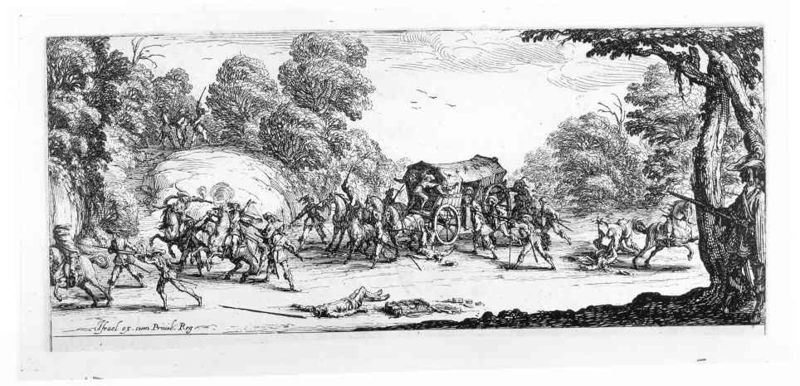
Titel: Der Überfall auf den Postwagen
Künstler: Jacques Callot
Standort: Karlsruhe
Institution: Staatliche Kunsthalle Karlsruhe
Schlagwörter: angriff, baum, berg, blätter, dunkel, feder, felsen, gruppe, himmel, kampf, kämpfer, laub, mann, schatten, vogel, weiß, wolken, bäume, landschaft, menschen, sand, äste, braun, grau, hut, hüte, licht, männer, schwarz, strasse, zeichnung, tier, tiere, weg, wolke, leute, hose, leiche, messer, stehen, tod, tot, toter, bild, signatur, wache, ast, hügel, natur, stamm, vögel, wind, busch, büsche, gebüsch, sträucher, boden, personen, pflanzen, wald, anhöhe, bauern, karren, pferd, pferde, reiter, räder, stock, bewegt, reiten, holzschnitt, schrift, liegen, zuschauer, transport, berge, fels, hang, grafik, graphik, droschke, kutsche, platz, karre, rad, wagen, wagenrad, böschung, angst, krieg, schlacht, lanze, soldaten, tusch, liegend, fallen, flucht, karawane, tusche, blut, stangen, wurzel, linie, lichtung, druck, schwarz-weiß, druckgrafik, radierung, stich, gefahr, illustration, raub, schwert, schwerter, säbel, waffen, überfall, leichen, soldat, tote, verletzte, waffe, fliehen, rennen, degen, gänse, tasche, ritter, jagd, kämpfen, fahren, gewehr, pfer, reise, verfolgung, mittelalter, krieger, lanzen, umzug, versteck, flinte, planwagen, opfer, speer, speere, gewehre, räuber, zeichnun, kupferstich, fahrer, gespann, hinterhalt, postkutsche, reisende, wegelagerer, stahl, schraffierung, gefallen, fahrzeug, schießen, bäum, galopp, post, pistole, gefecht, waagen, fahrt, fuhrwerk, jagdszene, pferdewagen, stick, schirft, eald, leich, truppe, starße, indianer, naum, plane, sperr, cowboy, schützen, trauch, truppen, musketen, käpfen, renne, cowboys, kämpfende, scharffur, muskete, kupferstick, feinde, katusche, banditen, vierspänner, drck, krig, western, walf, dunkelk, kmpf, sodaten, postwagen, scharmützel, jhut, ut, weioß, himmel#wolken, winzig!, buaum, raubritter, jutsche, zweispäner, vole, straßenräuber, leichejn, klampf, pferdewagen baum, postkutschenüberfall, schwarz und weis, soldeaten, pfrerde, flugente, dricl, rözber, faub, silvestre